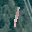
Label: 1